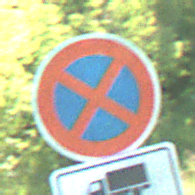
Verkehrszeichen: AbsolutesHalteverbot
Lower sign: SonstigeOderMehrspurigeFahrzeuge3
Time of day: MorningAfternoon
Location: Outdoor (Nature)
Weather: Clear
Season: NotSpecified
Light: Natural